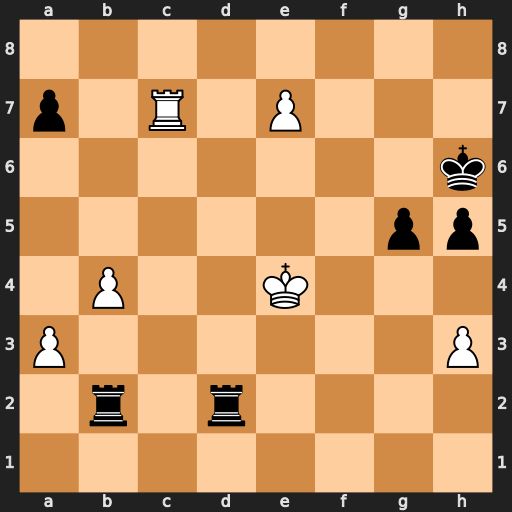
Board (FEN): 8/p1R1P3/7k/6pp/1P2K3/P6P/1r1r4/8
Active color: w
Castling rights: -
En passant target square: -
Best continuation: Rc3 Re2+ Re3 Rxe3+ Kxe3